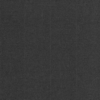
Label: dusty